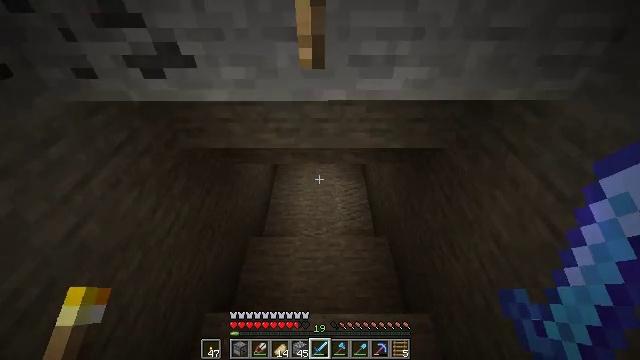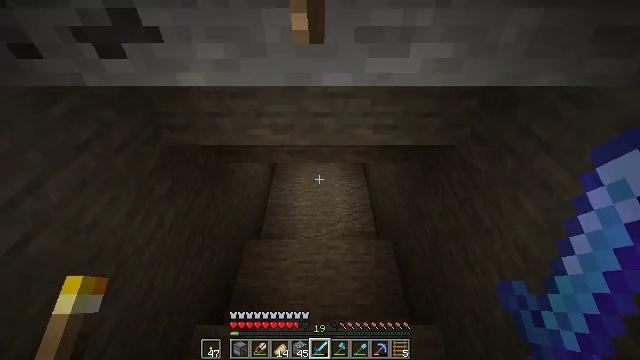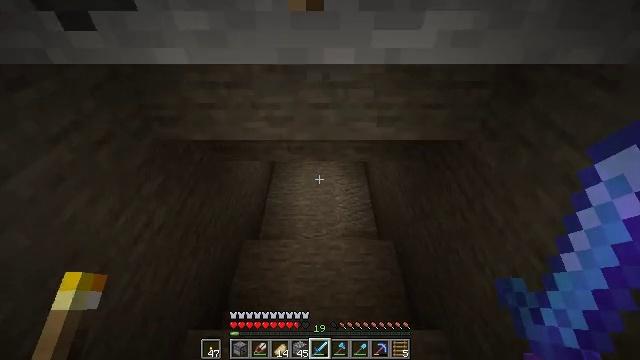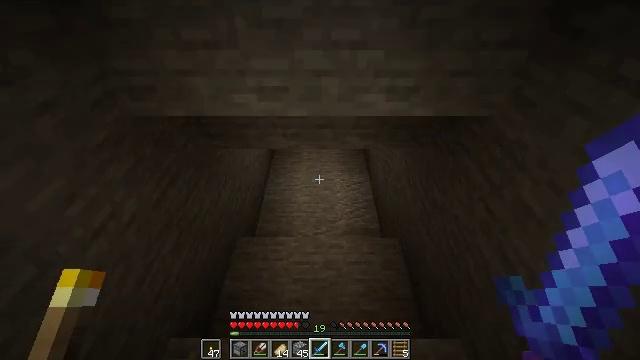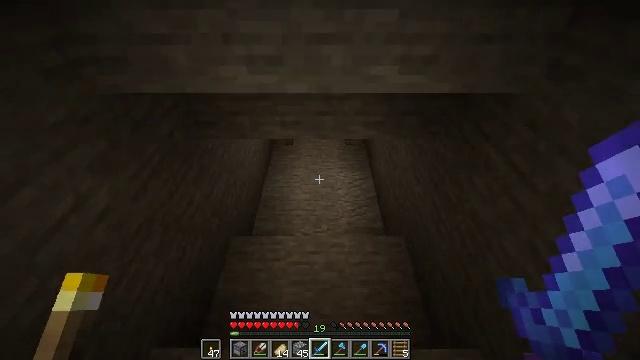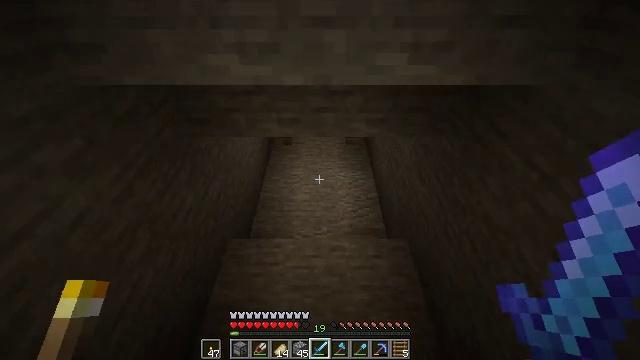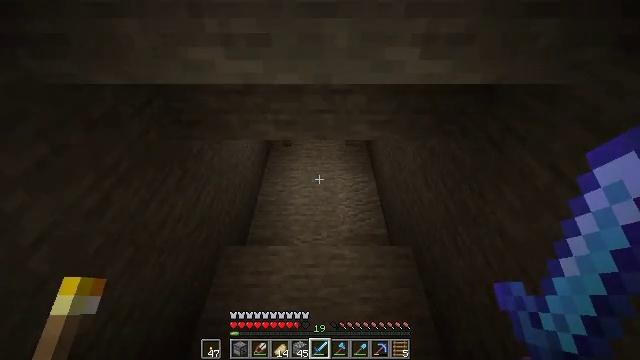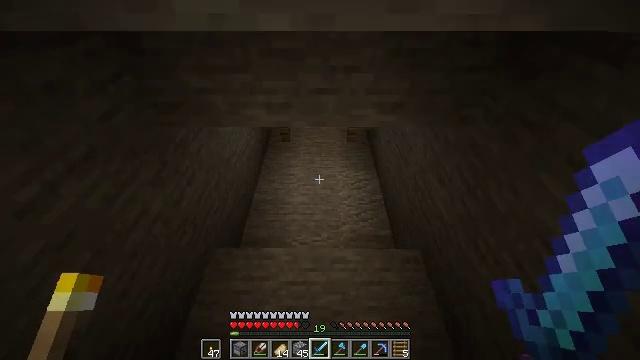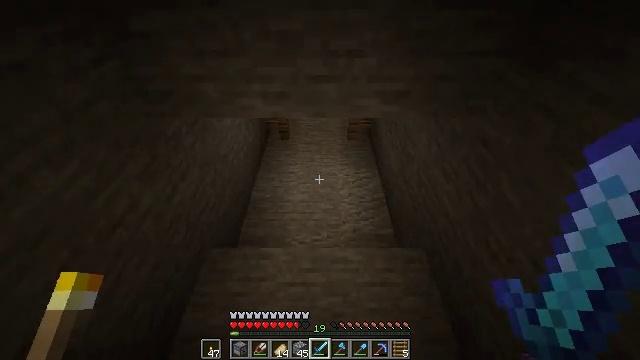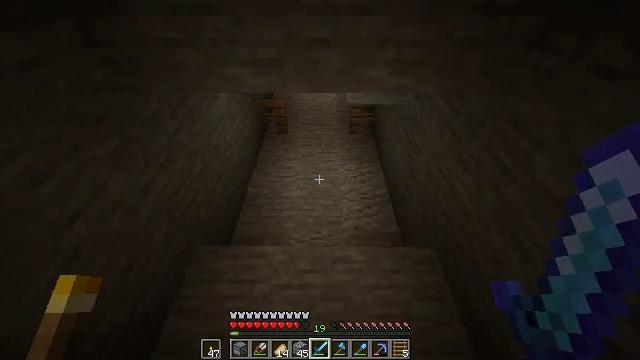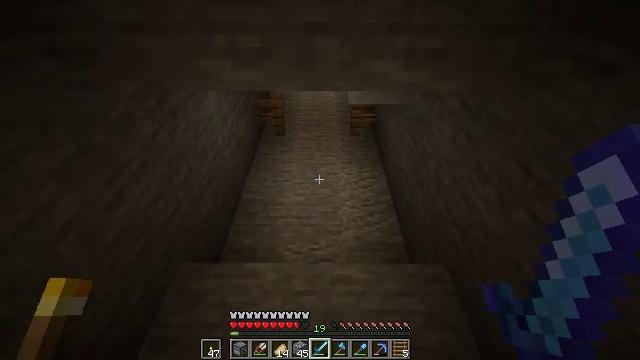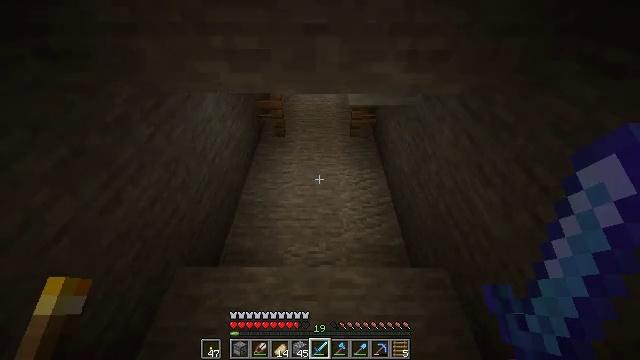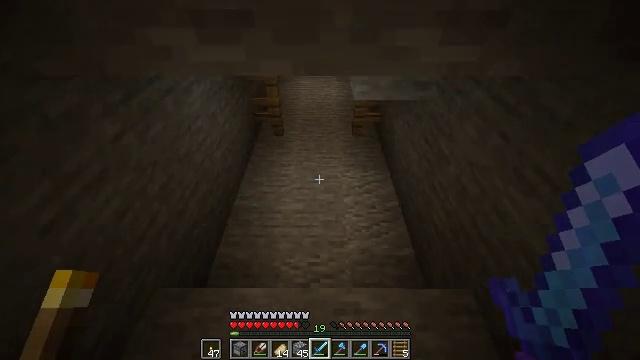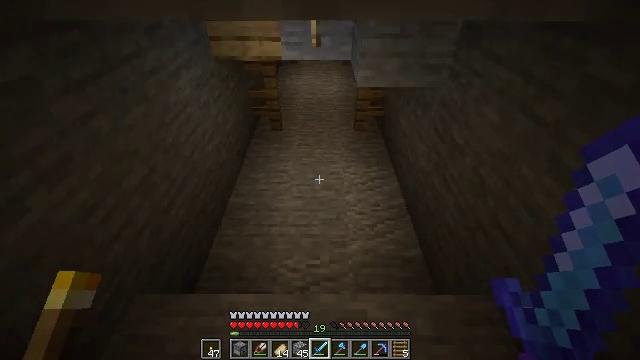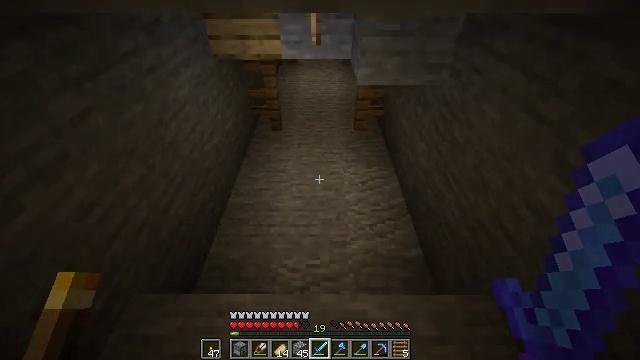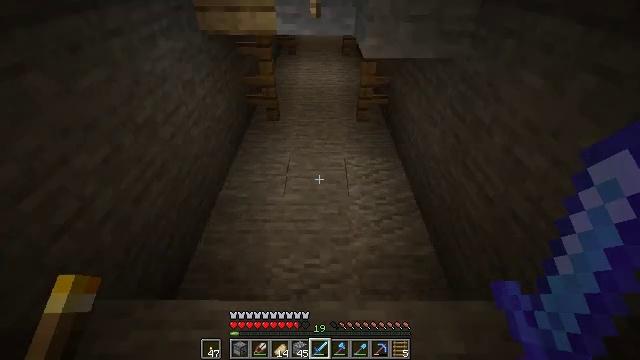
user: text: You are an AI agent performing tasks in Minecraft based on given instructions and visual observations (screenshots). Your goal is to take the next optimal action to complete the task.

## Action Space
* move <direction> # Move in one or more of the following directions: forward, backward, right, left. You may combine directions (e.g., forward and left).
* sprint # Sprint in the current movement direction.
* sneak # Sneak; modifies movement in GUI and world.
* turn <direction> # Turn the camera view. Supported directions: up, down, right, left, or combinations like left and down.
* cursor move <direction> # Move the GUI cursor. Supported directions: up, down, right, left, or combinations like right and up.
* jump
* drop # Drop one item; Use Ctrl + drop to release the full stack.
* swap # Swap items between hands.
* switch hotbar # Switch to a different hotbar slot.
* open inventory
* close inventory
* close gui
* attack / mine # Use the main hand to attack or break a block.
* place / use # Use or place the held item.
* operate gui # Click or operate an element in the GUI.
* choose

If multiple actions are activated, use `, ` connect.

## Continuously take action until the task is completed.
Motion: motion action
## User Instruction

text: Collect cobweb using shears for string.
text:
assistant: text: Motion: move forward
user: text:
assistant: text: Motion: move forward
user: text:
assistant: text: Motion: move forward
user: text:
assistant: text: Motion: move forward
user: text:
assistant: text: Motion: move forward
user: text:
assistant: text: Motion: move forward
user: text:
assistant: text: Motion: move forward
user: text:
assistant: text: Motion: move forward
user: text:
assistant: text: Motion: move forward
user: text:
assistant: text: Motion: move forward
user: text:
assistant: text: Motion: move forward
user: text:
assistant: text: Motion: move forward
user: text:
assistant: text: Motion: move forward
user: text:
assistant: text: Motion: move forward
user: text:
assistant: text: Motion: move forward
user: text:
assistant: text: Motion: move forward
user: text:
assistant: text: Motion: move forward
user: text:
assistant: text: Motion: move forward
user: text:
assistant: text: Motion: move forward
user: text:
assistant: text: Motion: move forward
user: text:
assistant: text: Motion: no_op
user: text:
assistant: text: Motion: no_op
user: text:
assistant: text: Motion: no_op
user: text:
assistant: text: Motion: turn right and up
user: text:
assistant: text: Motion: turn right and up
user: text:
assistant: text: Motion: turn right
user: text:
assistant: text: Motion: turn right
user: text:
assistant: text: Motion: turn right and up
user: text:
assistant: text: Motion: turn right and up
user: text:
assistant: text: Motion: turn right and up